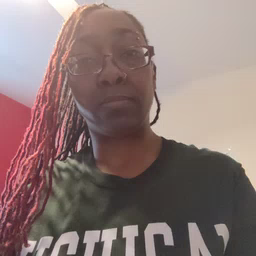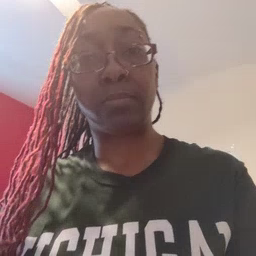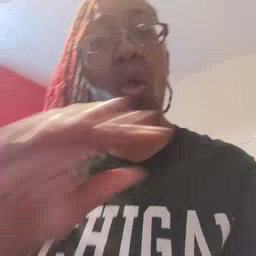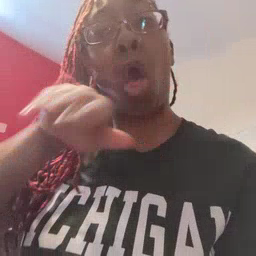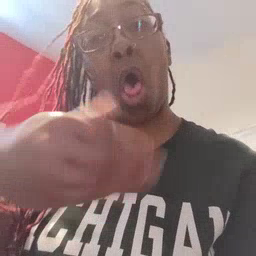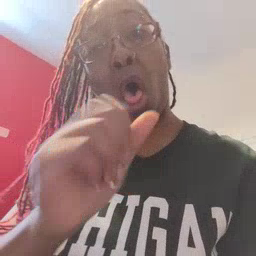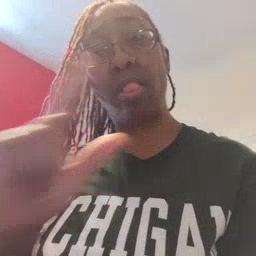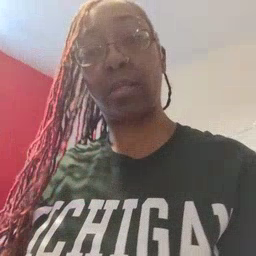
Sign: all